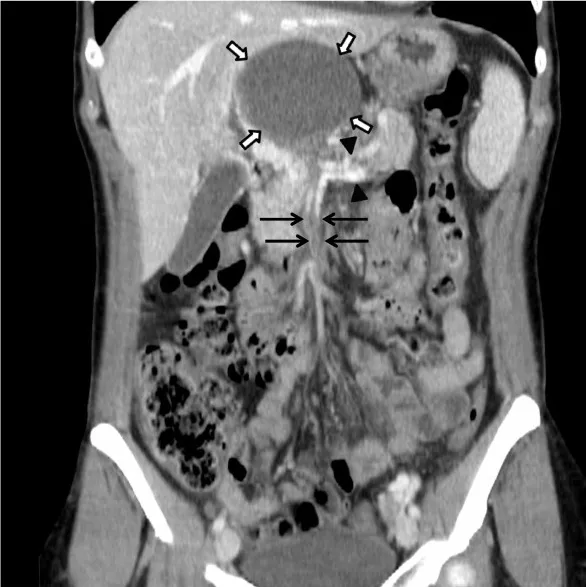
CT-scan showing decreasing size of thrombus within portal vein aneurysm (white arrows) with diminished extension to SMV (black arrows) and SV (arrowheads).
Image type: radiology (ct)